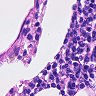
Metastatic tissue present: no